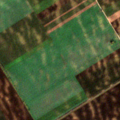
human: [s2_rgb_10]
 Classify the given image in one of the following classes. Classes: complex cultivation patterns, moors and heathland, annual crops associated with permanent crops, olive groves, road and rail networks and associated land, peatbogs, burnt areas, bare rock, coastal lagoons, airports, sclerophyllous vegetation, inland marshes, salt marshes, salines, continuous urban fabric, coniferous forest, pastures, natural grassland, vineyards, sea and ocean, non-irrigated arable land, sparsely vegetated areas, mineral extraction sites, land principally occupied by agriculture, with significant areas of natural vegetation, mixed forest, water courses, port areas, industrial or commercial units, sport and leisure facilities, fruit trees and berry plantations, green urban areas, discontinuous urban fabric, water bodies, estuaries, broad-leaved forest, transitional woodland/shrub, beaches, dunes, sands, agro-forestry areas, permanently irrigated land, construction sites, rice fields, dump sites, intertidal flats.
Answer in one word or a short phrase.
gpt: non-irrigated arable land